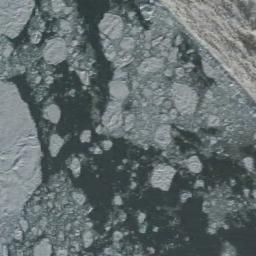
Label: sea_ice